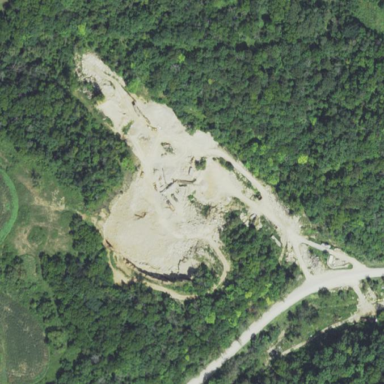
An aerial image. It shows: Quarry area.